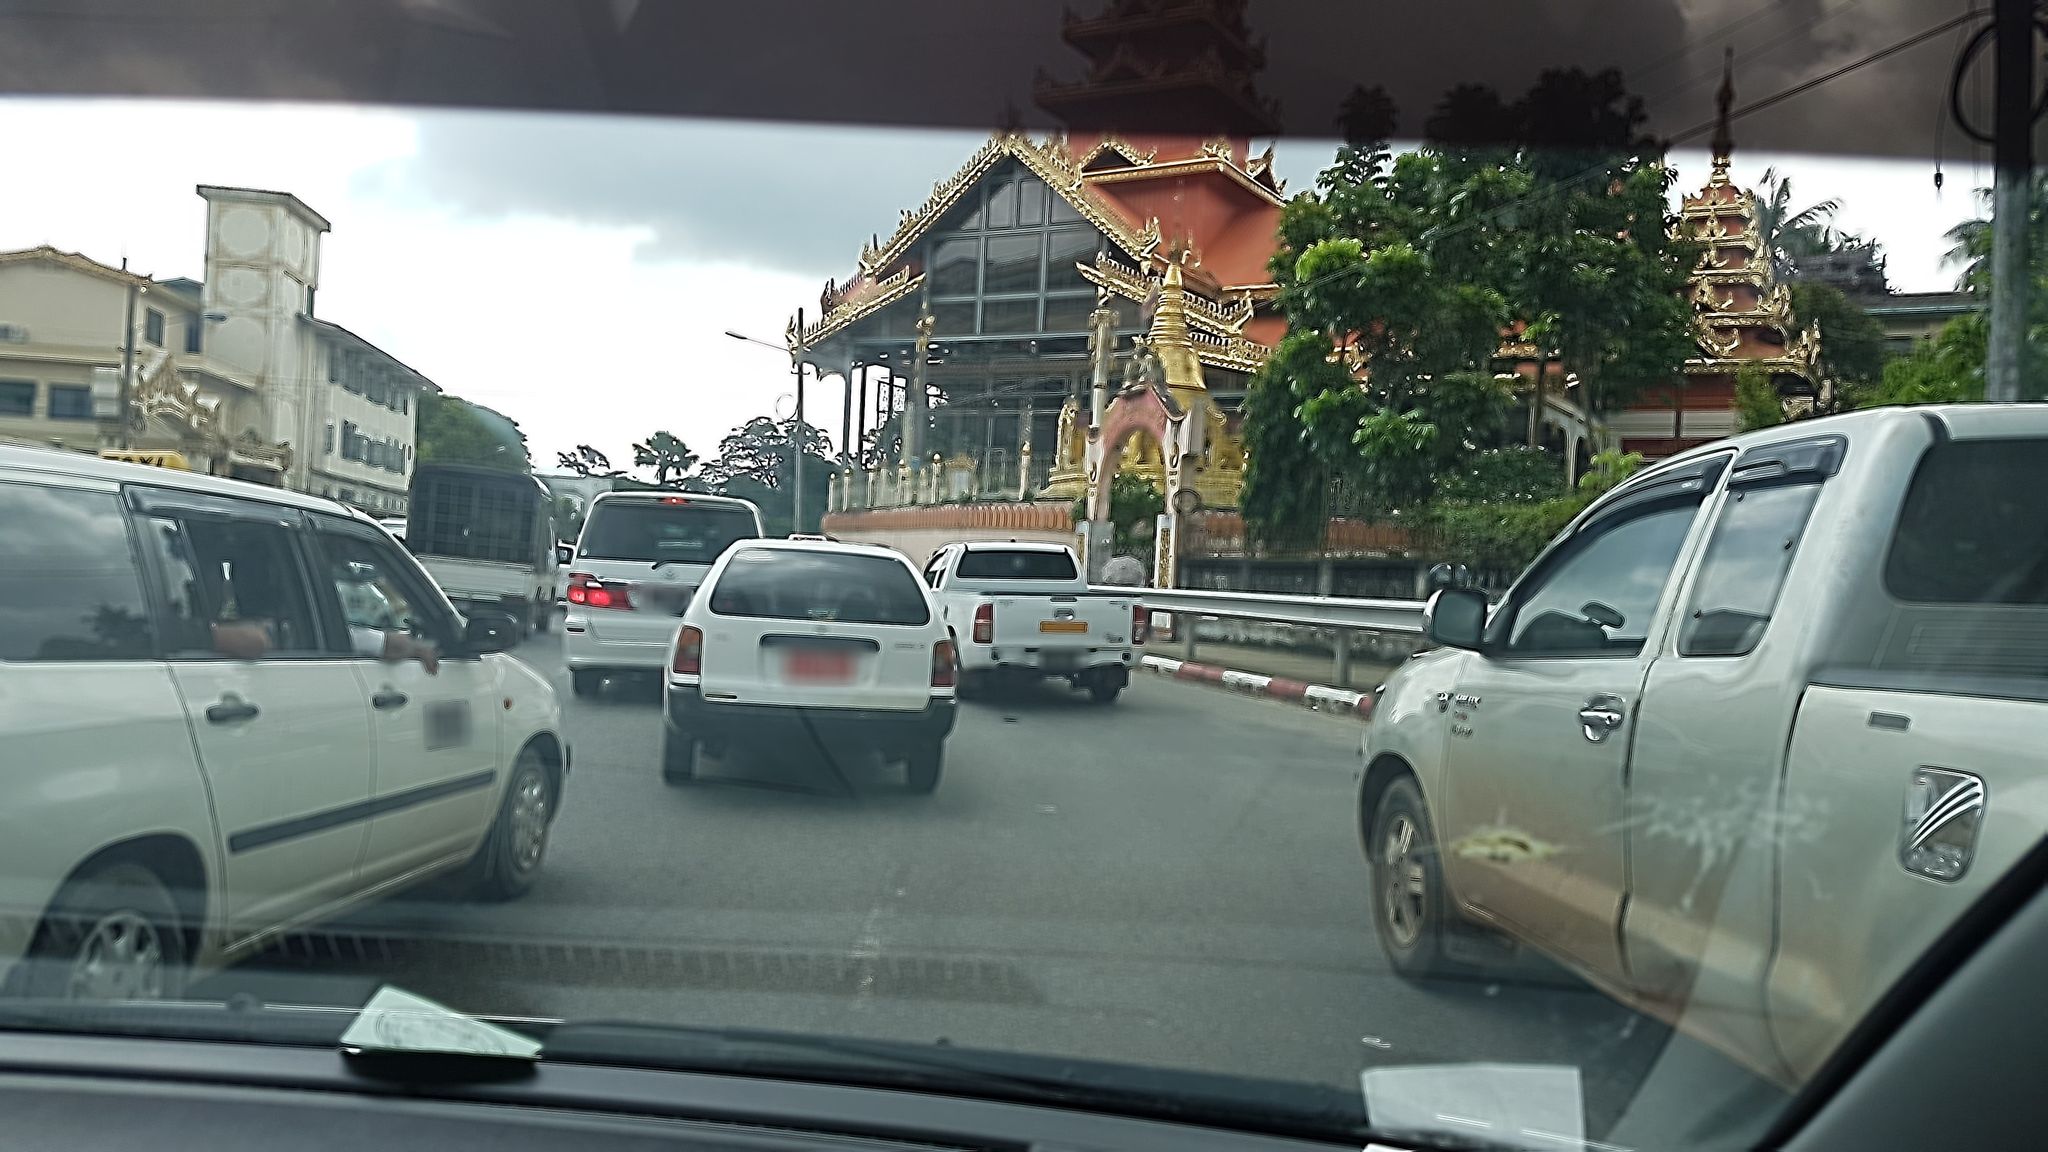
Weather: cloudy
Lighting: day
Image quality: good
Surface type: driving surface
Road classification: primary, secondary
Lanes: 3.0
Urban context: urban centre
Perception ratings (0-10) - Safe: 4.01, Lively: 9.16, Beautiful: 4.49, Boring: 8.53, Depressing: 0.98, Wealthy: 6.43